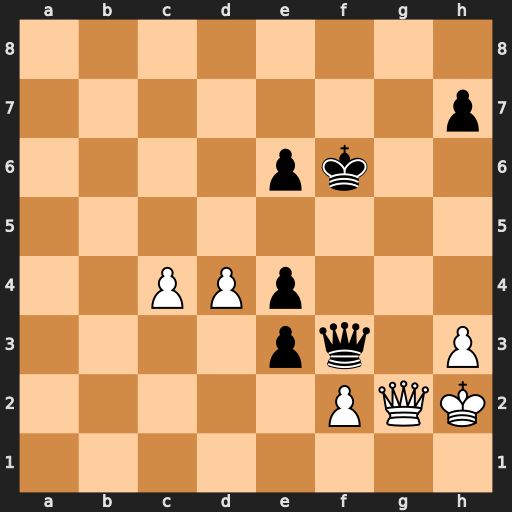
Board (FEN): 8/7p/4pk2/8/2PPp3/4pq1P/5PQK/8
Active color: w
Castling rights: -
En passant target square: -
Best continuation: Qxf3+ exf3 fxe3